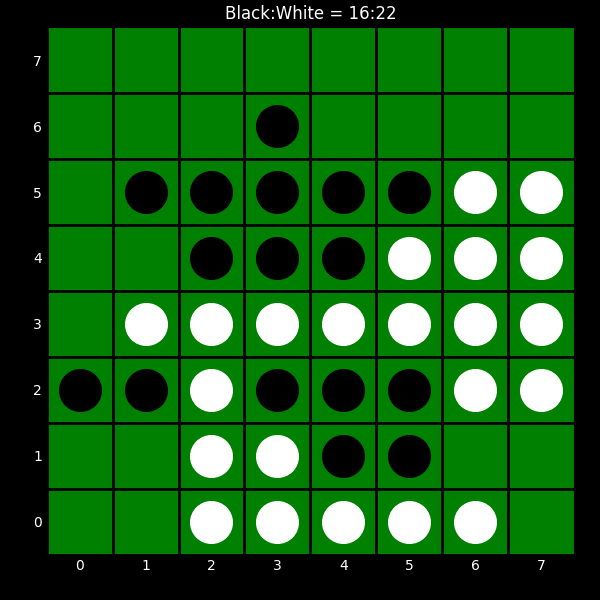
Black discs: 16
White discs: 22